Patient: sex F, age 59
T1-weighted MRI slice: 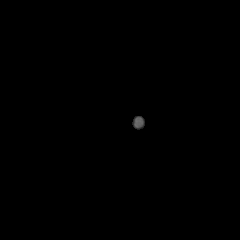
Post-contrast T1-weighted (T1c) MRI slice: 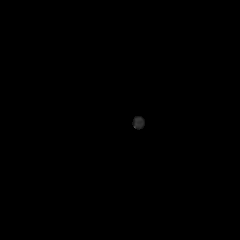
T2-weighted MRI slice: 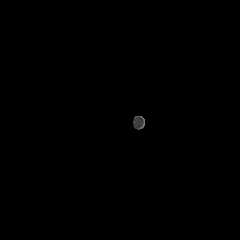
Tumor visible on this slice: no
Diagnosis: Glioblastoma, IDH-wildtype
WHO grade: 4